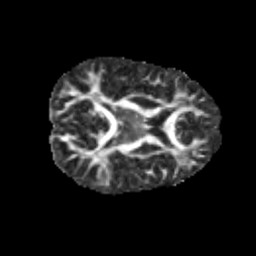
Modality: FA
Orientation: axial
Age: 11
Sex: male
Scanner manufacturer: siemens
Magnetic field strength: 3 T
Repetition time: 3.8 s
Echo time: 0.07 s